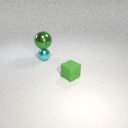
small cyan metal sphere below large green metal sphere